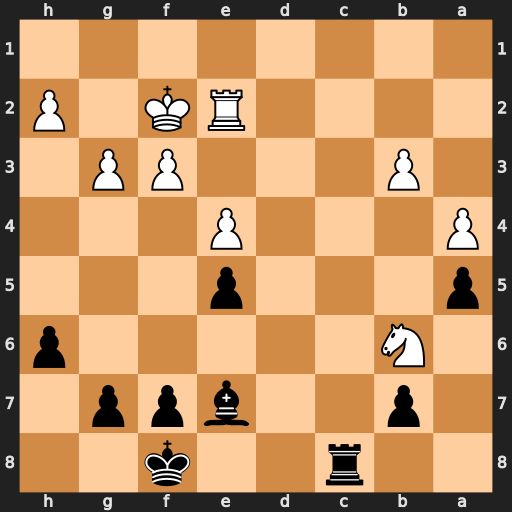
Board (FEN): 2r2k2/1p2bpp1/1N5p/p3p3/P3P3/1P3PP1/4RK1P/8
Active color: b
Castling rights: -
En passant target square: -
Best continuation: Bc5+ Kg2 Bxb6